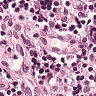
Metastatic tissue present: no